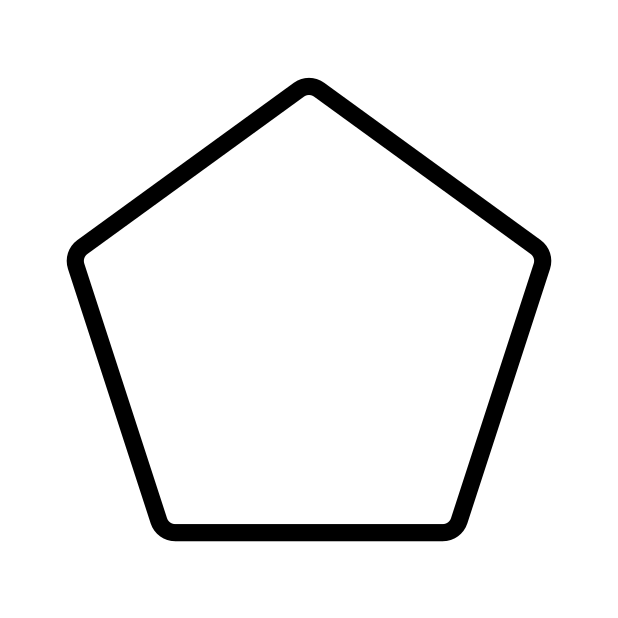
white pentagon